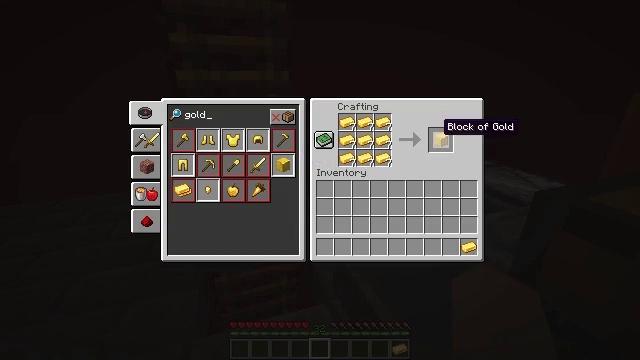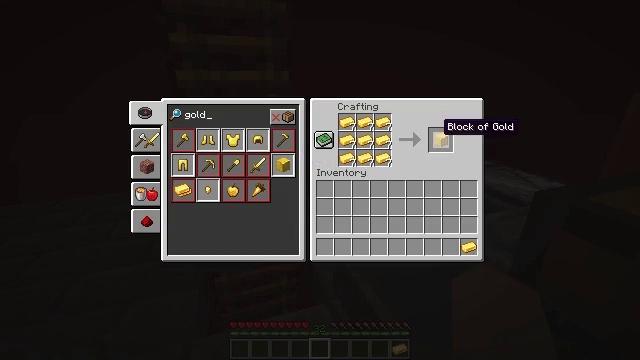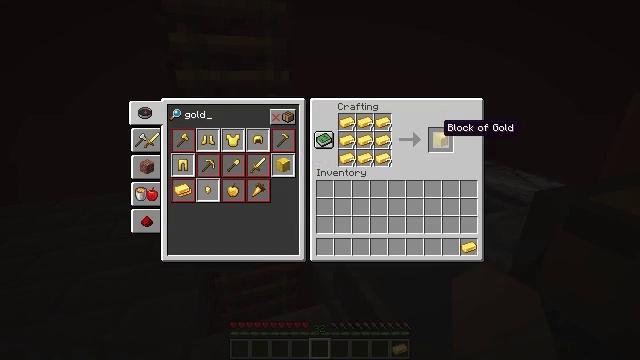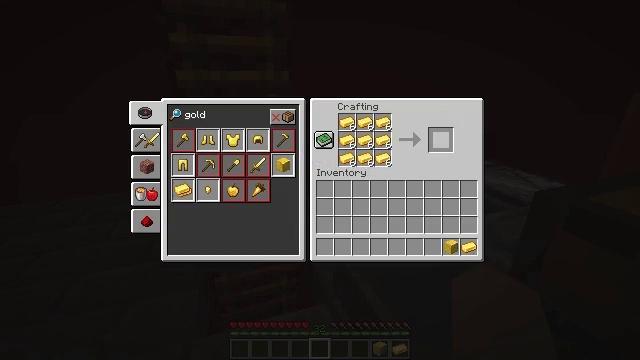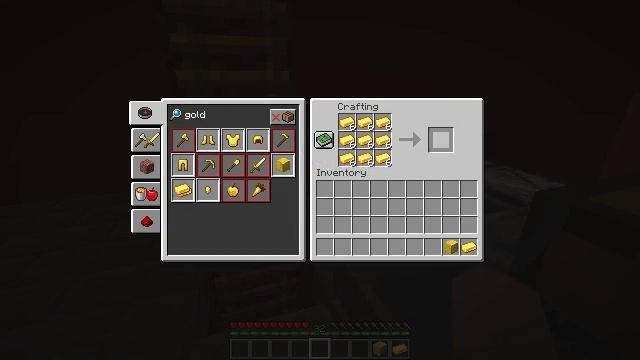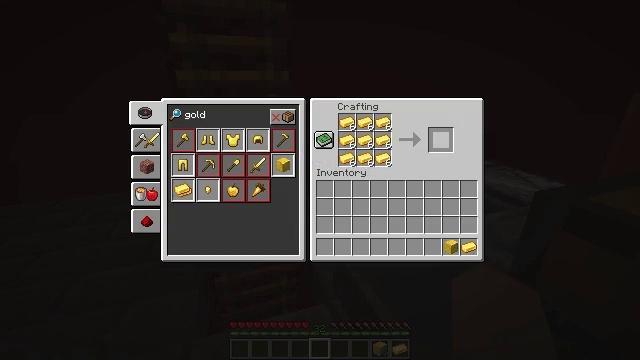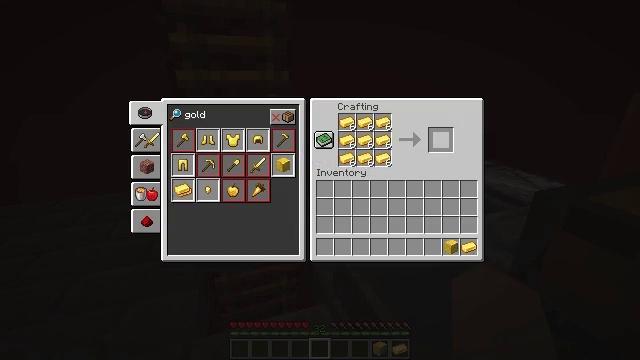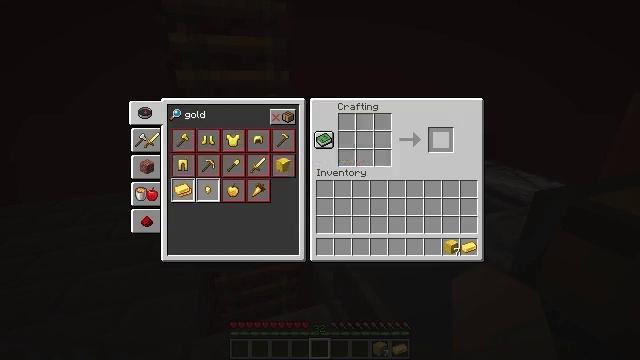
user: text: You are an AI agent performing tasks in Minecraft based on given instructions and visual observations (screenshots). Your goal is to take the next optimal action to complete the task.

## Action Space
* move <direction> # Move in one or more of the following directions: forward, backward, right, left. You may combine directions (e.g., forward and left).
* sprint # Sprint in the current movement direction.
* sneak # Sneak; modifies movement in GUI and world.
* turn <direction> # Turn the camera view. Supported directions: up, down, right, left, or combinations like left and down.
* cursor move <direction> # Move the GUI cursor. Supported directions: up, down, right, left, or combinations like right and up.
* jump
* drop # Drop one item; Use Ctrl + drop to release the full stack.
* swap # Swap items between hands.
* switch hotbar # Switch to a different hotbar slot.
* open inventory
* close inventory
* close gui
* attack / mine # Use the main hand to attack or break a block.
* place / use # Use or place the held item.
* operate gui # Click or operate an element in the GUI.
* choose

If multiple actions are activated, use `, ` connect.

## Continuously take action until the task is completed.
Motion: motion action
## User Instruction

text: Combine gold ingots in the crafting table to get a gold block.
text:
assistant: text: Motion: sneak
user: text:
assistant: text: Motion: sneak
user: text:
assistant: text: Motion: sneak, operate gui
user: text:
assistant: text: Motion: sneak, operate gui
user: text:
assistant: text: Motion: sneak, operate gui
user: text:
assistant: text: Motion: sneak
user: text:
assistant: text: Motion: sneak
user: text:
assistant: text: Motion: sneak